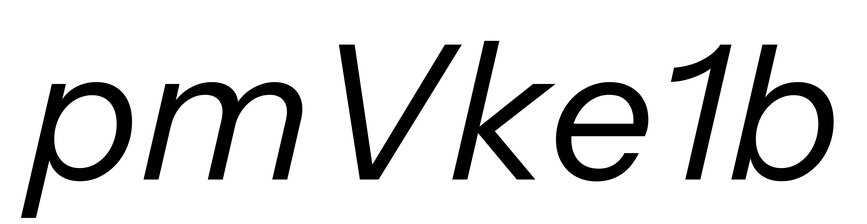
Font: InstrumentSans-Italic_Italic